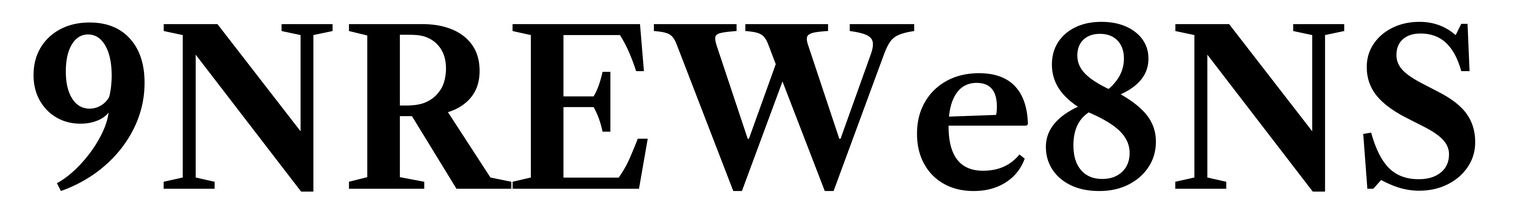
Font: LibreCaslonText_SemiBold